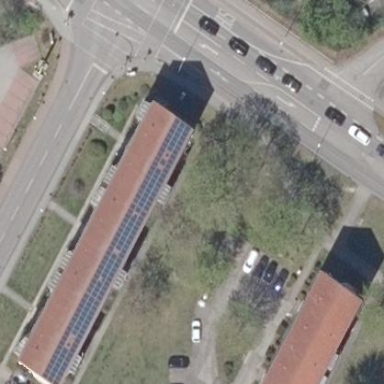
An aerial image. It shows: Solar photovoltaic panel generator placed on roof.